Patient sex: F
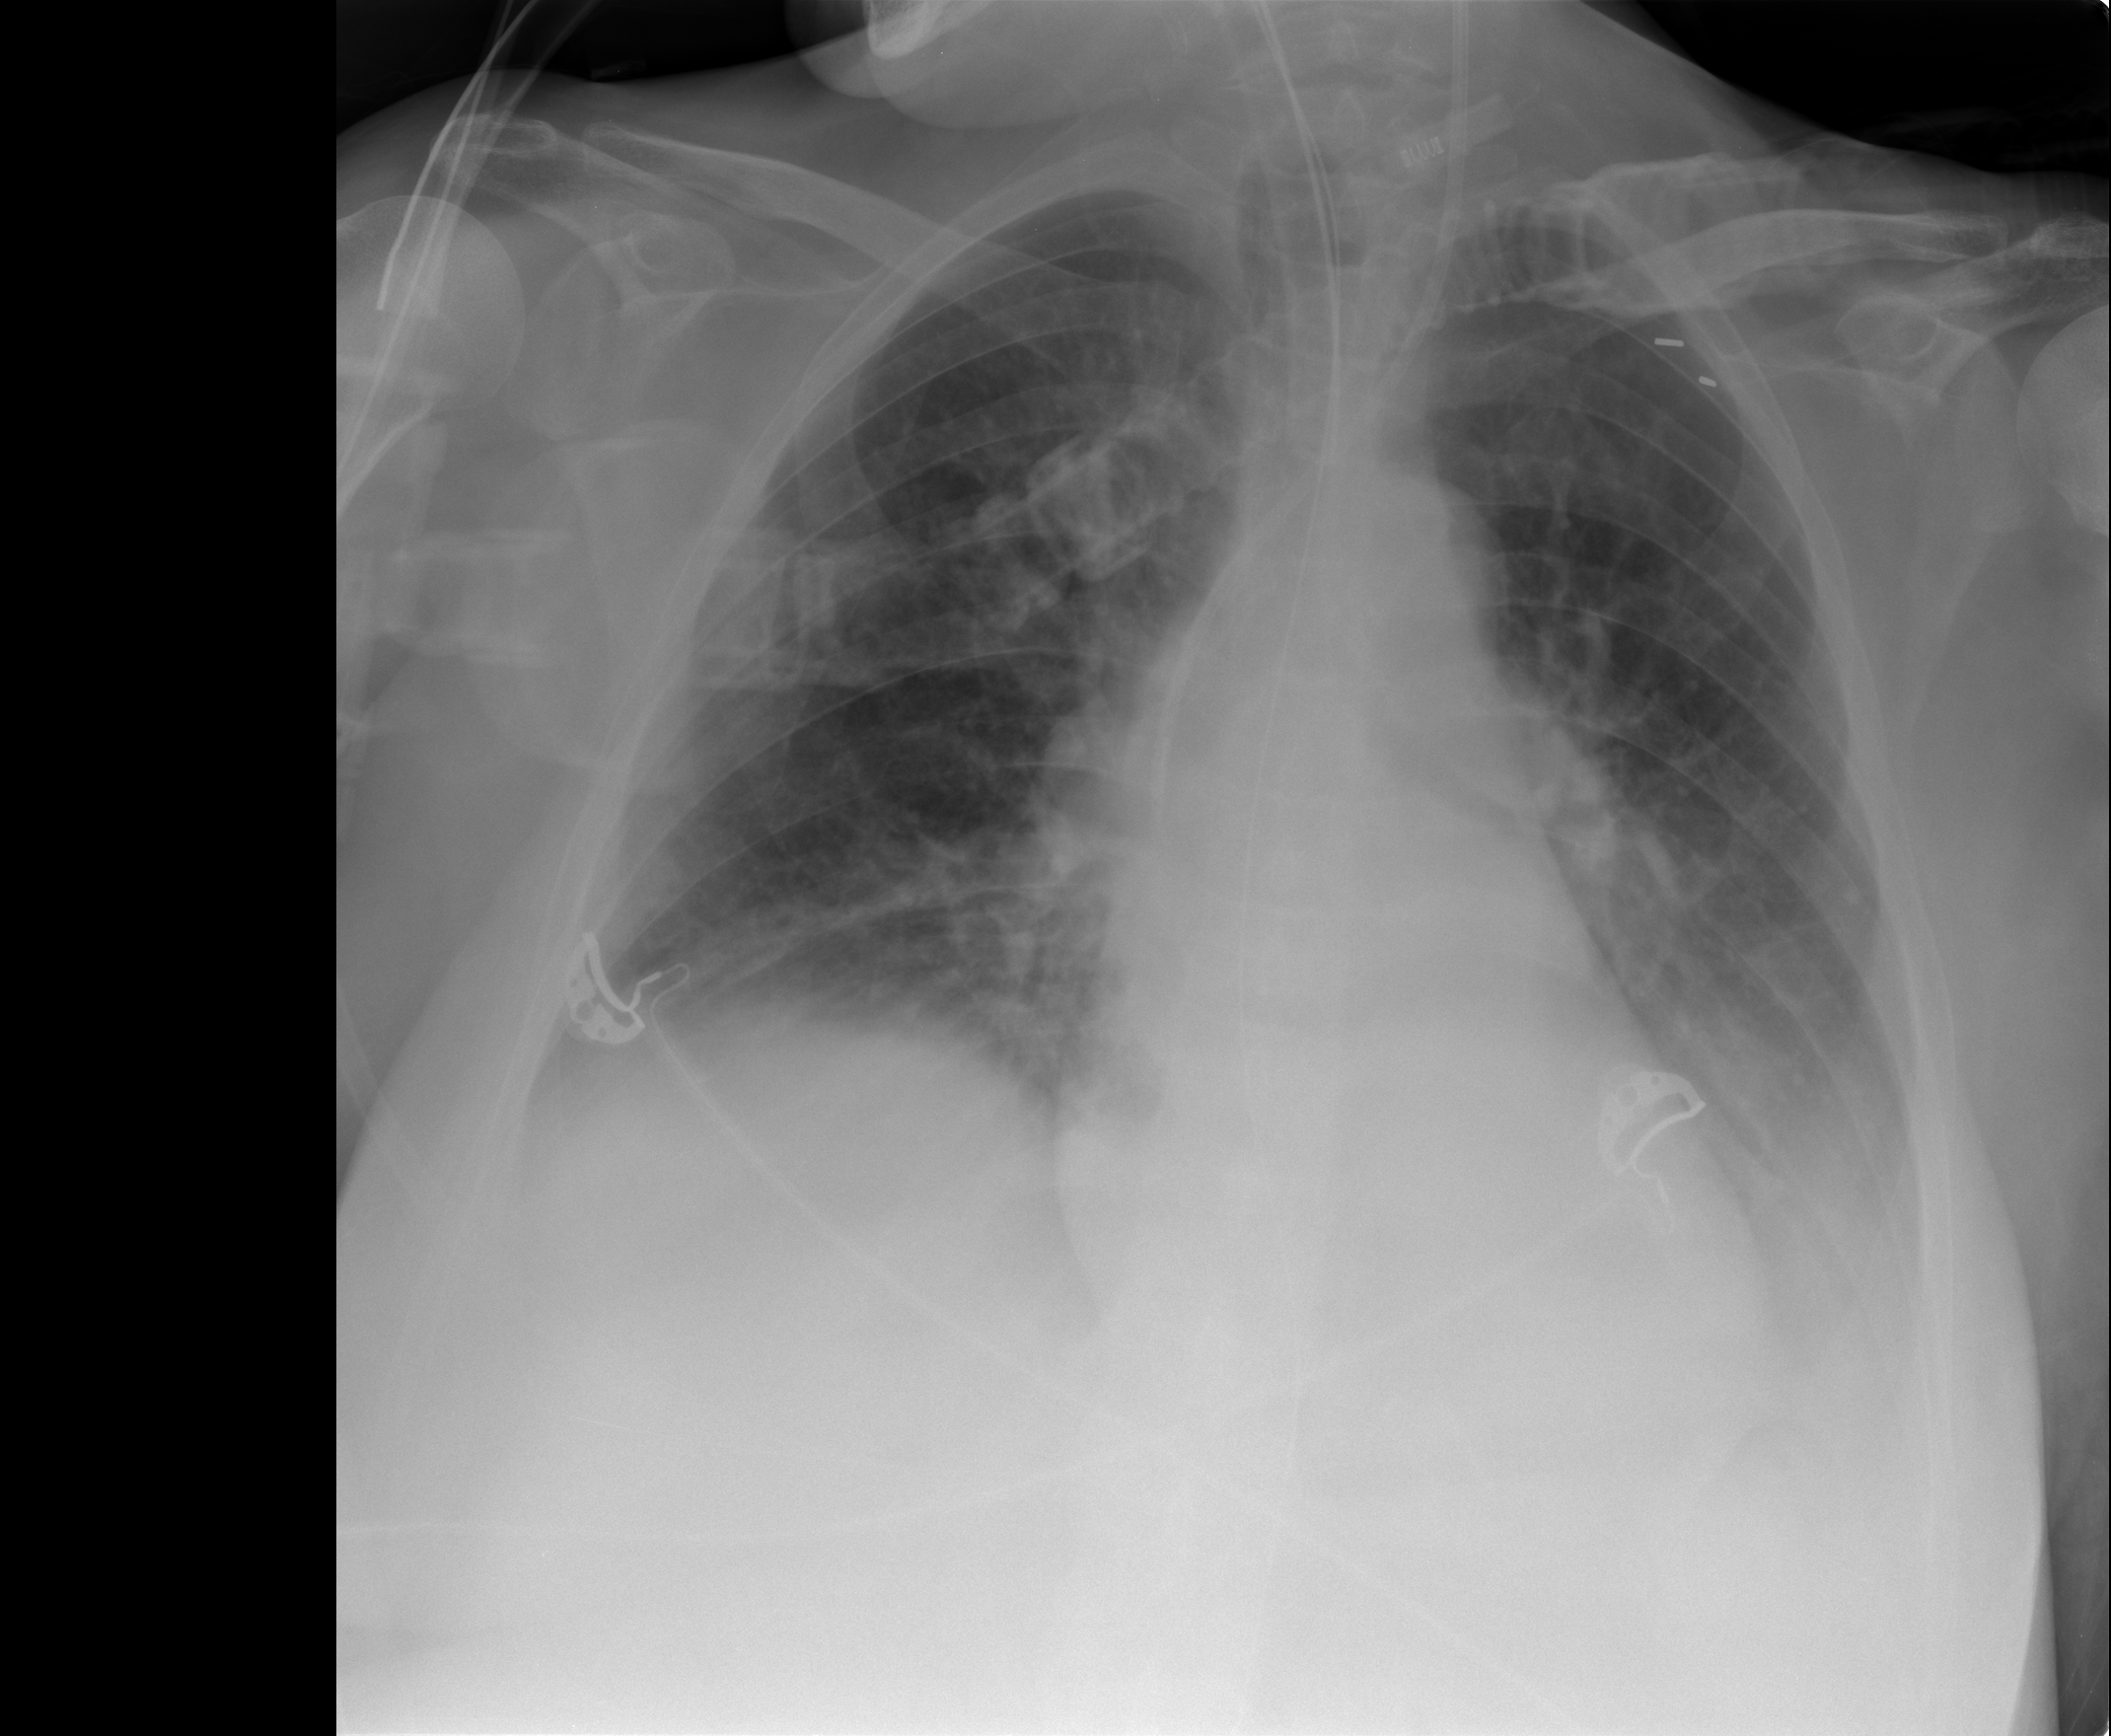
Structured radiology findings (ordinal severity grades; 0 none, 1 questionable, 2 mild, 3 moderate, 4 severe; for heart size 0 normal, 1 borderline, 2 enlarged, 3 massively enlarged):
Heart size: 0
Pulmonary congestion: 2
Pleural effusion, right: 2
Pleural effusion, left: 2
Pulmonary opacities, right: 0
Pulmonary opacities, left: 0
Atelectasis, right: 2
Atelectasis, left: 2